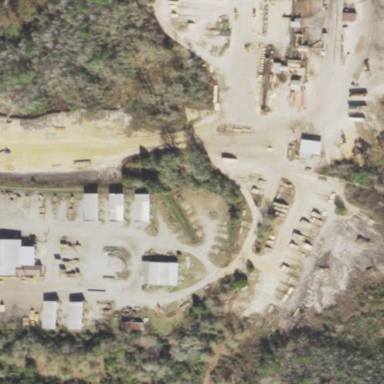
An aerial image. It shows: Industrial area dedicated to sawmill.